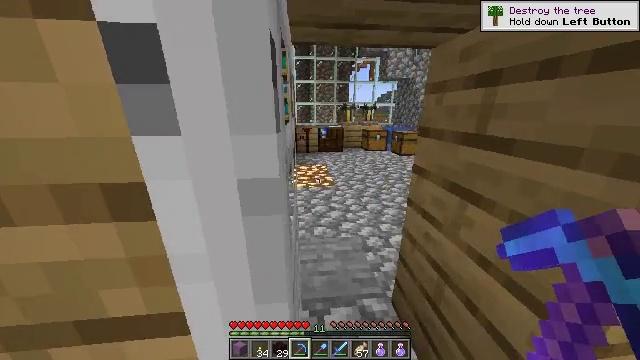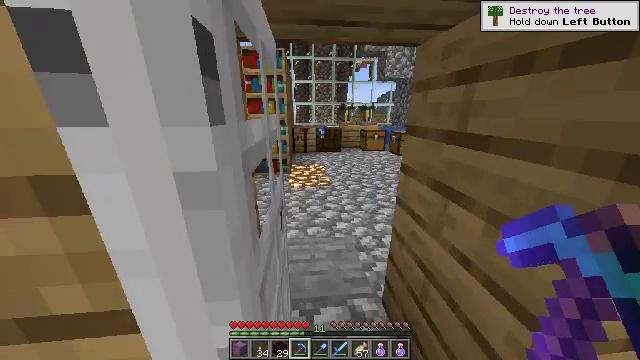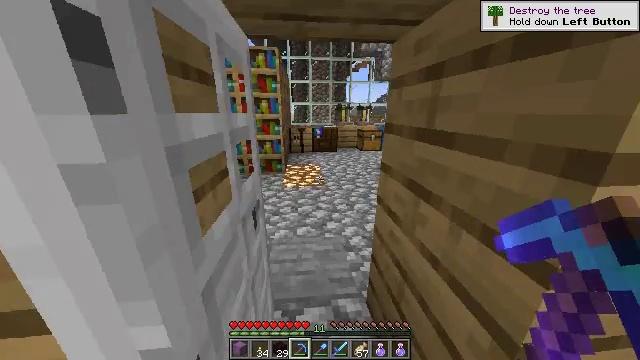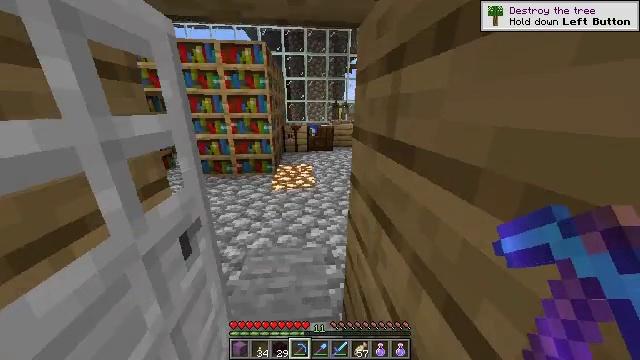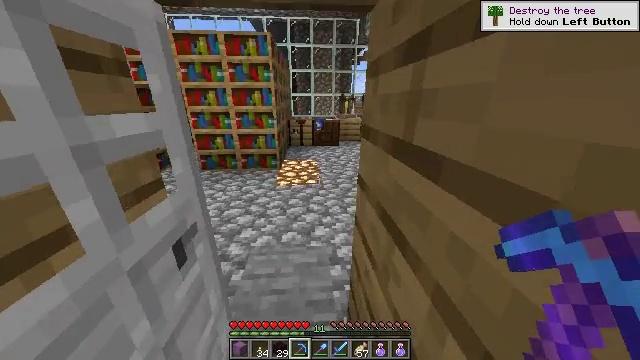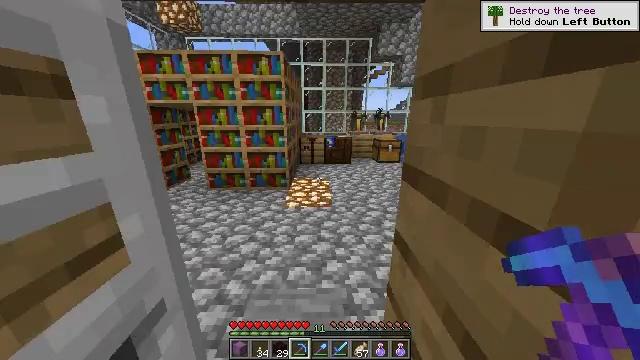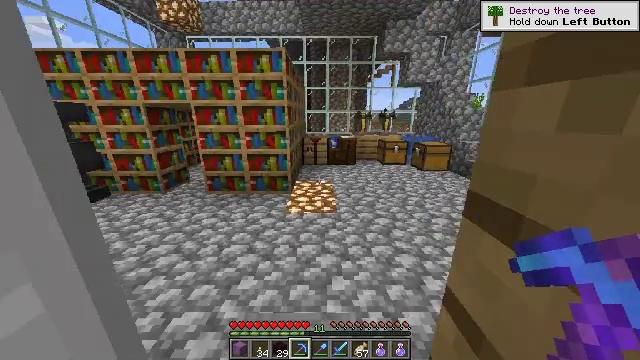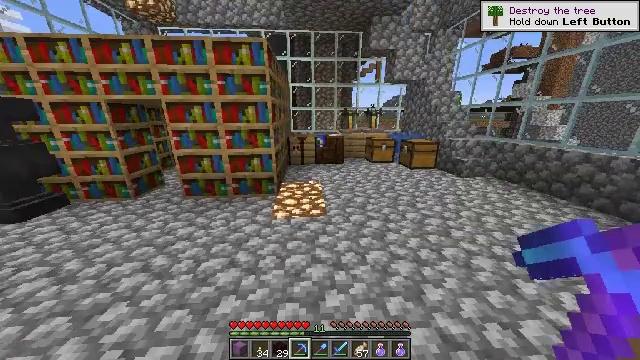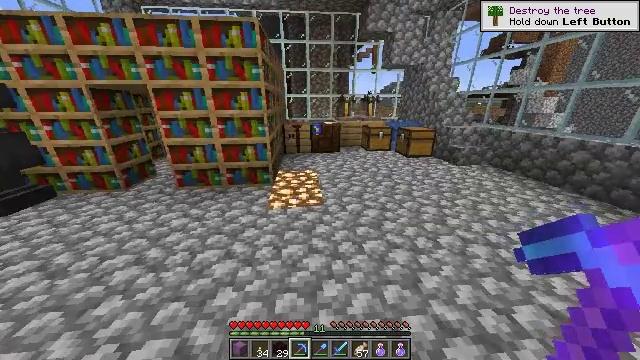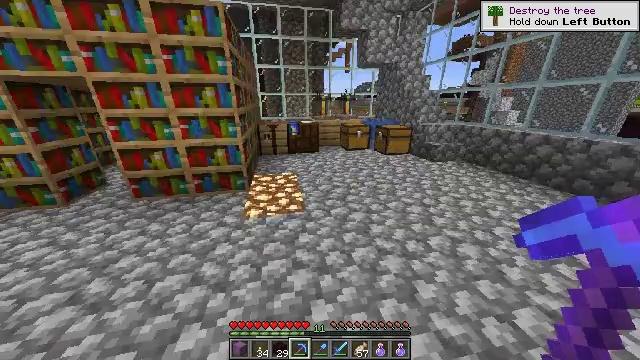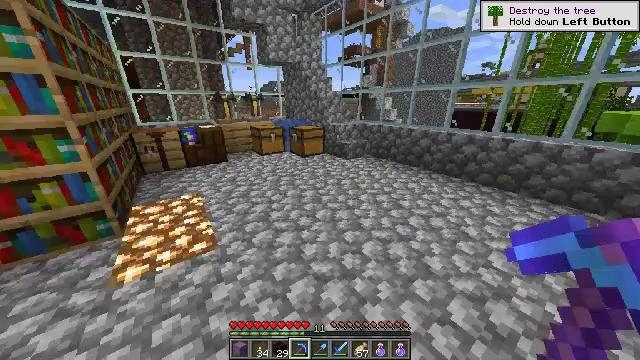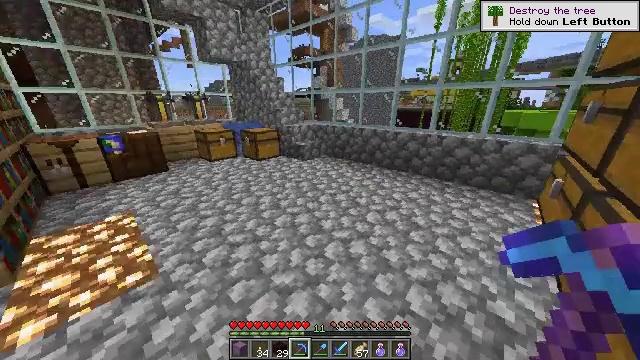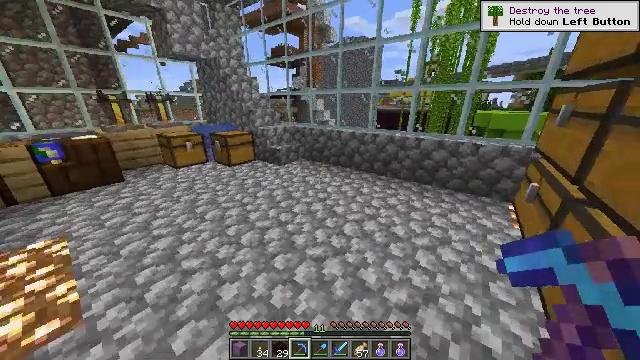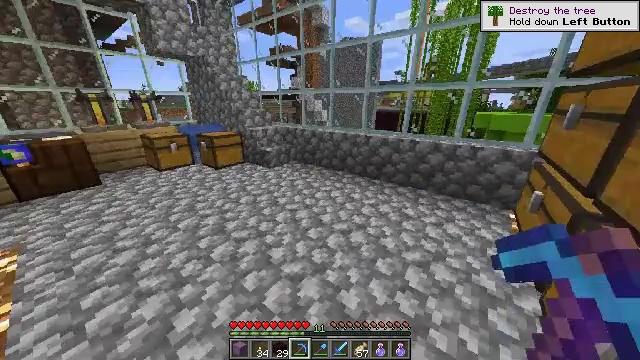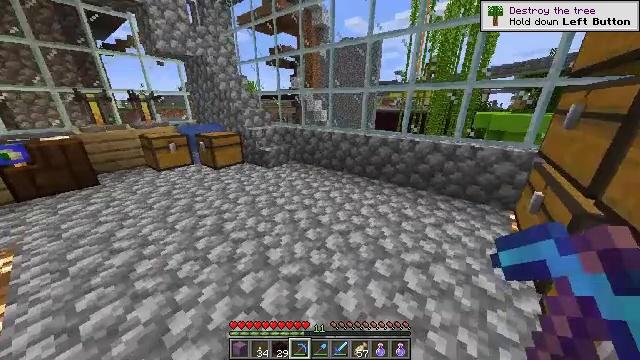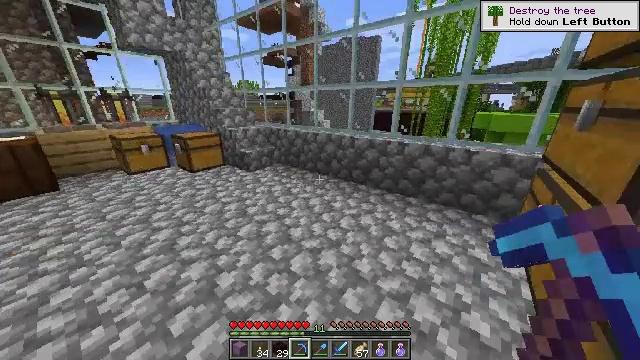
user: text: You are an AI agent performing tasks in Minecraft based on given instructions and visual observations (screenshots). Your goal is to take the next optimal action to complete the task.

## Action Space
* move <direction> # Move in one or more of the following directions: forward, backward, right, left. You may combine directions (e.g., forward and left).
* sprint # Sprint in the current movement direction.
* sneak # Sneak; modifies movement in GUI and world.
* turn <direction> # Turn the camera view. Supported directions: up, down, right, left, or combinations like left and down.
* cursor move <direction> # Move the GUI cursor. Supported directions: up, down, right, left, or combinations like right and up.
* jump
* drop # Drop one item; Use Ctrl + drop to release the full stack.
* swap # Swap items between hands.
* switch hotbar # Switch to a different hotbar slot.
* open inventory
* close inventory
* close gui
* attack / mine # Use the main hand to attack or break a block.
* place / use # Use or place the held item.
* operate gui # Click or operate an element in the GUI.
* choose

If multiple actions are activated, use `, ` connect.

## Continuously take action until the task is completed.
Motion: motion action
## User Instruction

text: Break fully grown nether wart.
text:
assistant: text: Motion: move forward and move right
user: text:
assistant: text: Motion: move forward and move right
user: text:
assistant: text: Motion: move forward and move right
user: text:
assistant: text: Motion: move forward and move right, turn left and down
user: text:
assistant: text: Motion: move forward, turn left and up
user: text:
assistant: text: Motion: move forward
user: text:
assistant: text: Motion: move forward, turn right
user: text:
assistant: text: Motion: move forward, turn right and down
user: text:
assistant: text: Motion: move forward, turn right
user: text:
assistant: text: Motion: move forward and move right, turn right
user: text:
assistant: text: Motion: move forward and move right, turn right
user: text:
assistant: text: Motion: move forward and move right, turn right
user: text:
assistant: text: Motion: move forward and move right
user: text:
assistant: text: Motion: move forward and move right
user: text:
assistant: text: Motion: move forward and move right
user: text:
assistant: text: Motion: move forward and move right, turn left and up
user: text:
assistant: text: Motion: move forward and move right, turn left and up
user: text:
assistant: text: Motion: move forward, turn left
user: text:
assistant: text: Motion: move forward, turn left
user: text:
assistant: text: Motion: turn left
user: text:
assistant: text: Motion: no_op
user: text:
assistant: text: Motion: move forward
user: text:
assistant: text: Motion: move forward
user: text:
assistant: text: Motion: turn left
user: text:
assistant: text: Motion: move forward, turn left
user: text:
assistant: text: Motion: move forward, turn left
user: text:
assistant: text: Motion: move forward, turn left
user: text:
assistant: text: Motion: move forward, turn left
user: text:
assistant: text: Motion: move forward, turn left
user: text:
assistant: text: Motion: move forward, turn left